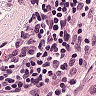
Metastatic tissue present: no